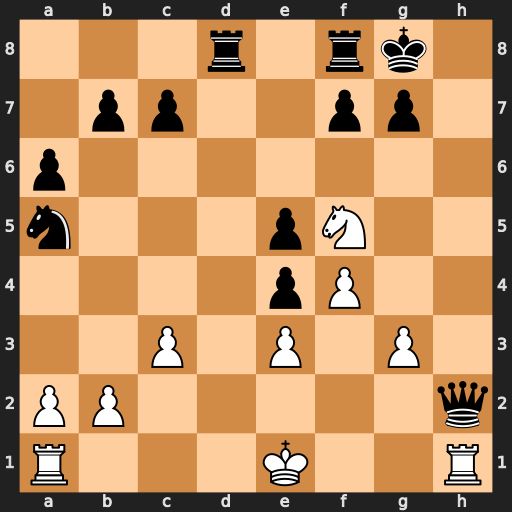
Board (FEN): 3r1rk1/1pp2pp1/p7/n3pN2/4pP2/2P1P1P1/PP5q/R3K2R
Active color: w
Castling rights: KQ
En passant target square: -
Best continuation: Ne7+ Kh7 Rxh2#